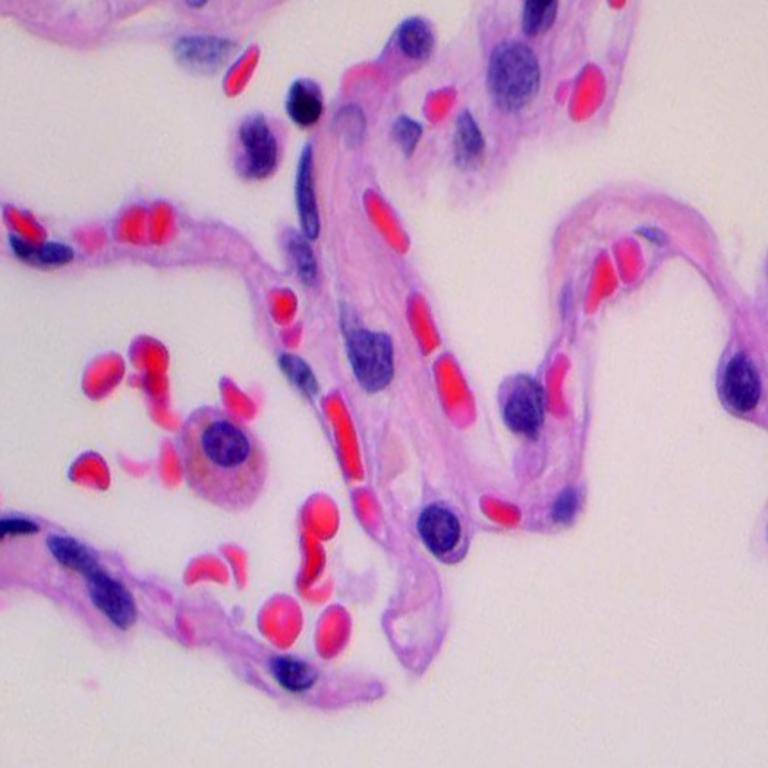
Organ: lung
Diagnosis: benign